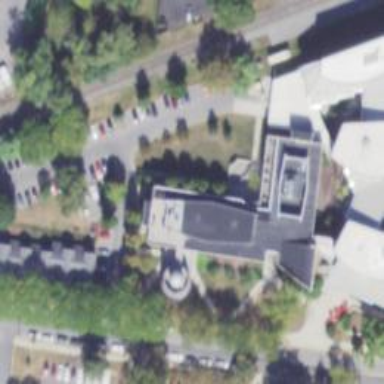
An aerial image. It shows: College building.